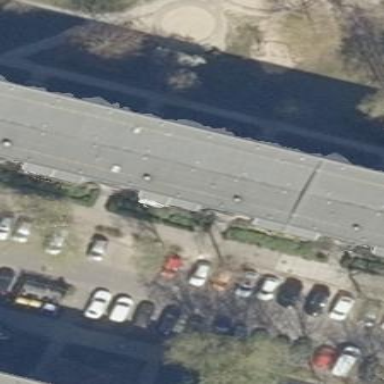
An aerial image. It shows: Street side parking area.